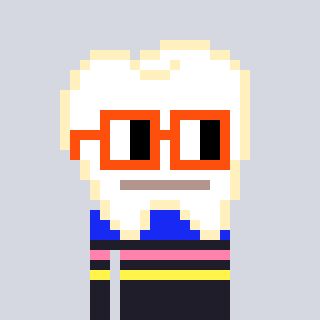
a pixel art character with square orange glasses, a tooth-shaped head and a grayscale-colored body on a cool background